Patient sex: M
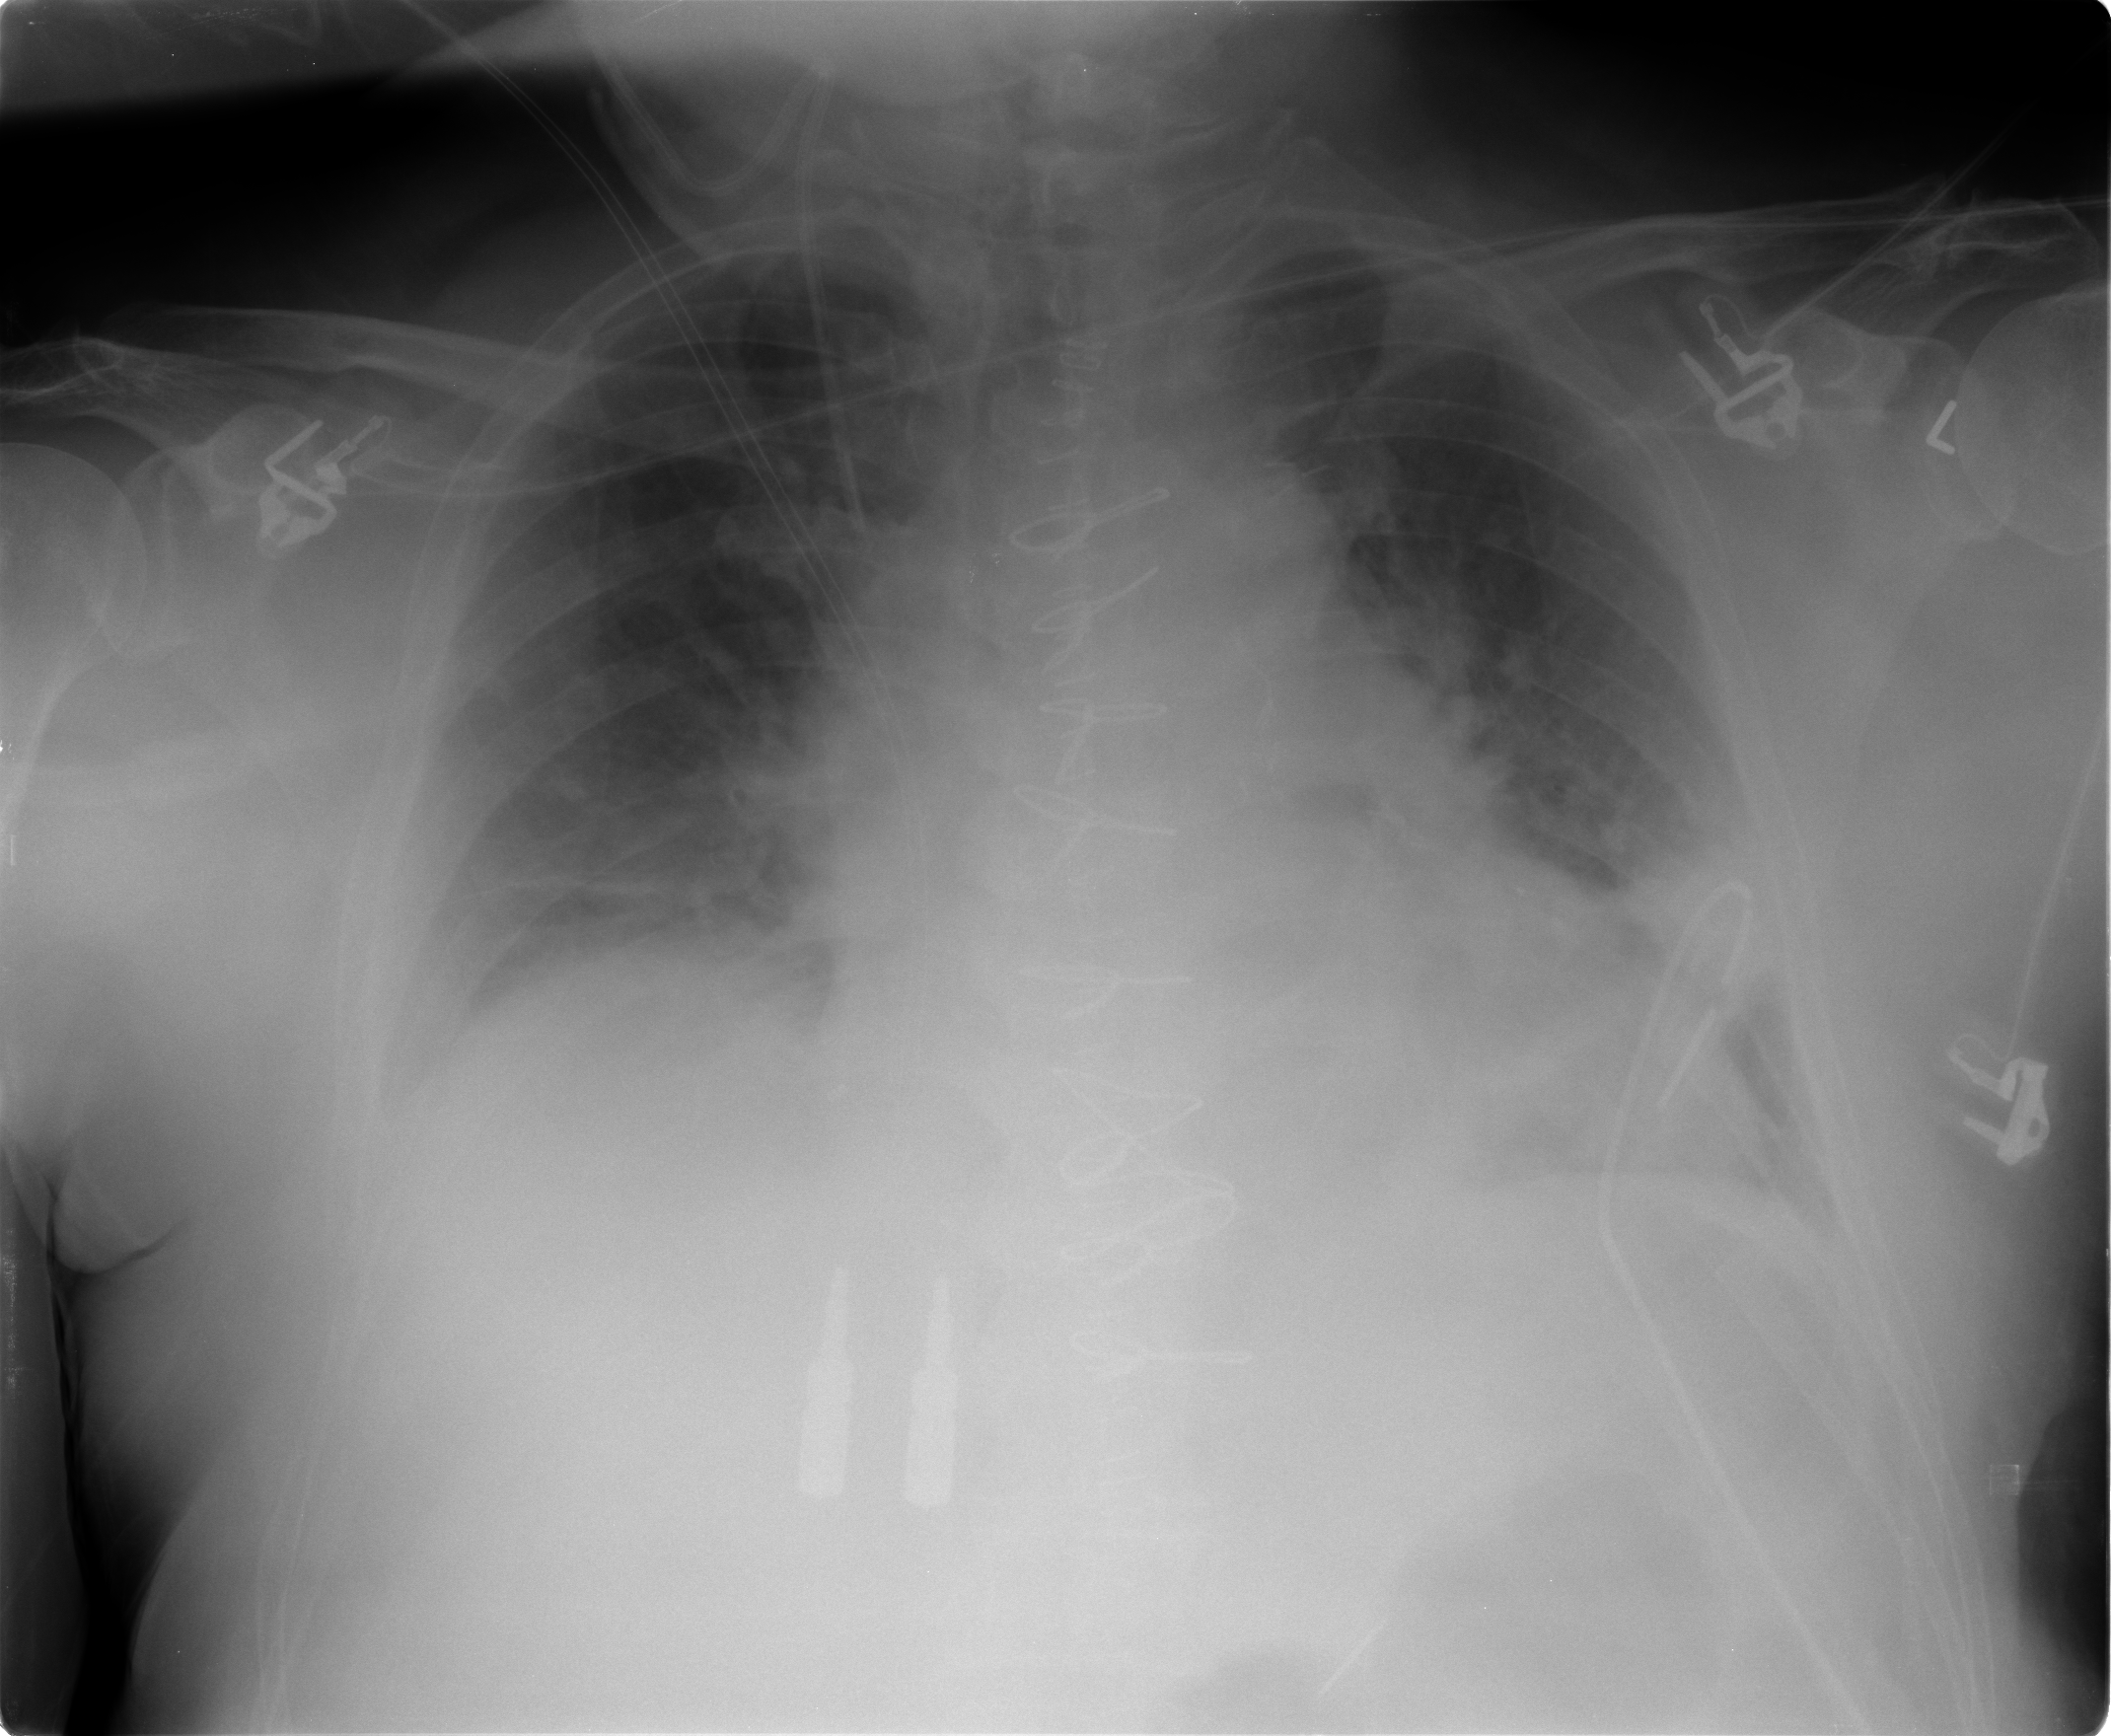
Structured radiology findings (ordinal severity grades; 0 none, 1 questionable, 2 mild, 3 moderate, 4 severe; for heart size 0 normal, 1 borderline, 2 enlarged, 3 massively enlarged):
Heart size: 1
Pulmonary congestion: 2
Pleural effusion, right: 2
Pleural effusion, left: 2
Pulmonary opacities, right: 0
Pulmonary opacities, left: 0
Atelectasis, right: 2
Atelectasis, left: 3